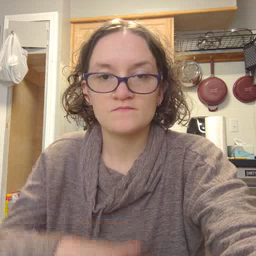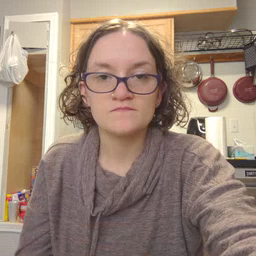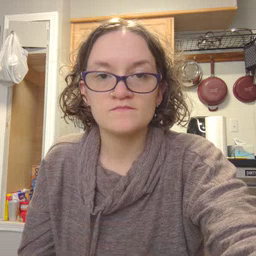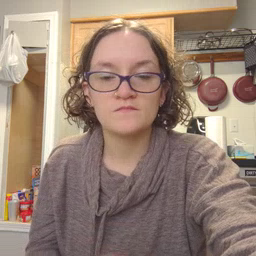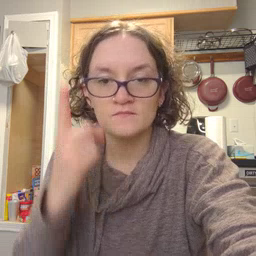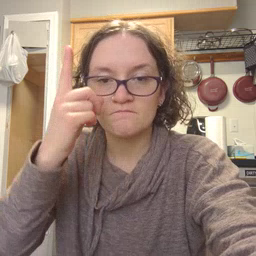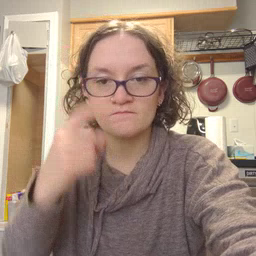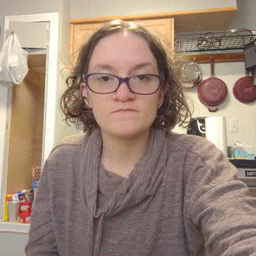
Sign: up